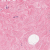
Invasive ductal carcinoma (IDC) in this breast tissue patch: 0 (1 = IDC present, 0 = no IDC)